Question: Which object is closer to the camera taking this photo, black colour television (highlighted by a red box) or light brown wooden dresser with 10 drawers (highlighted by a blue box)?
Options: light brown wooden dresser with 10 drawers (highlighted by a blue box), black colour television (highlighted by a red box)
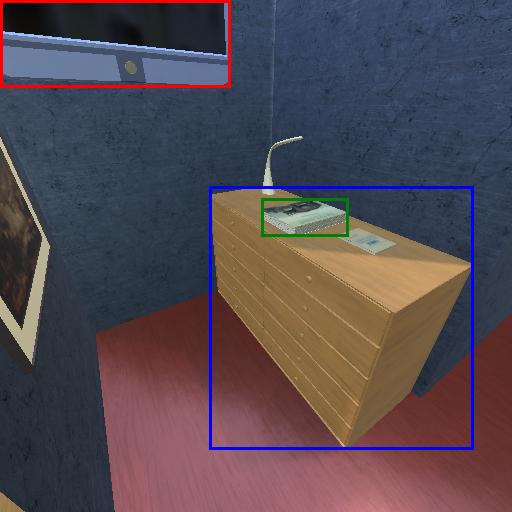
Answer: light brown wooden dresser with 10 drawers (highlighted by a blue box)